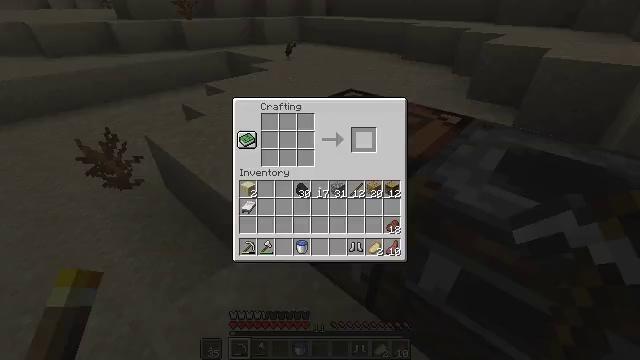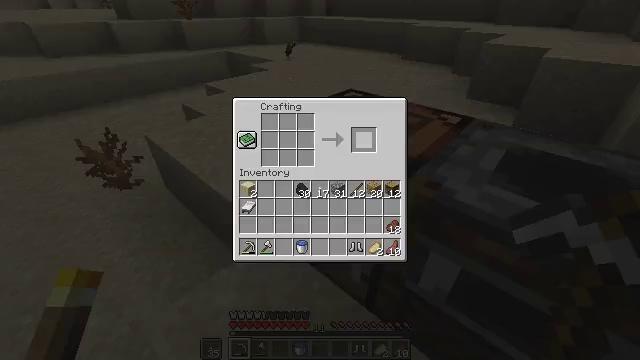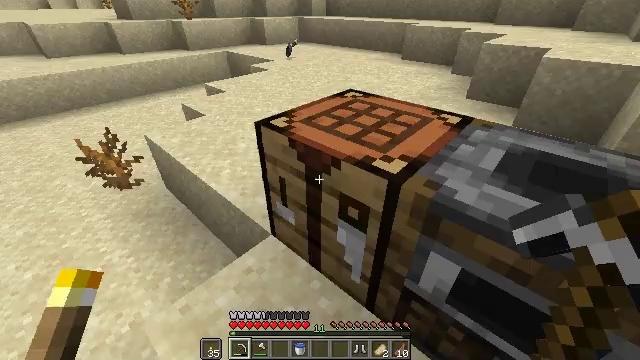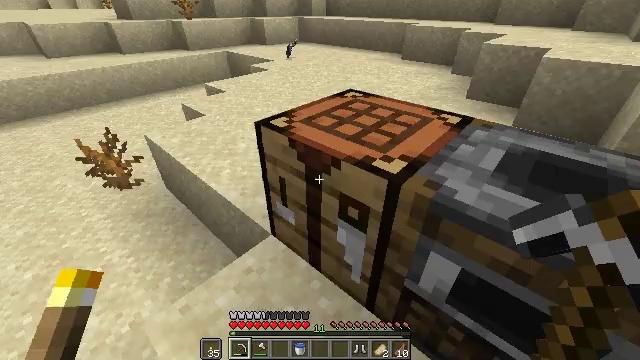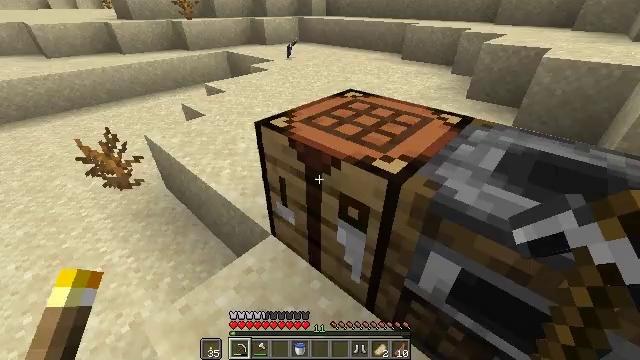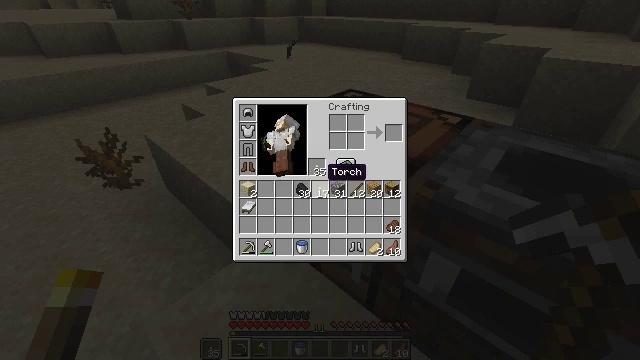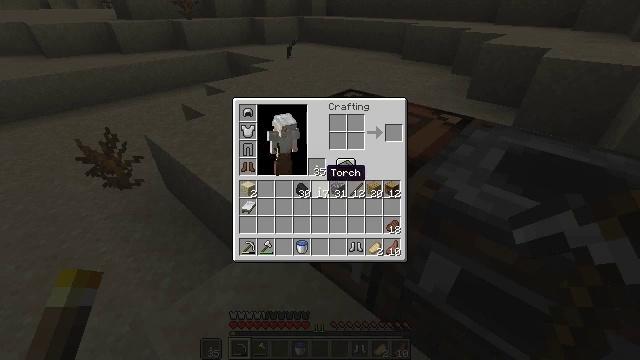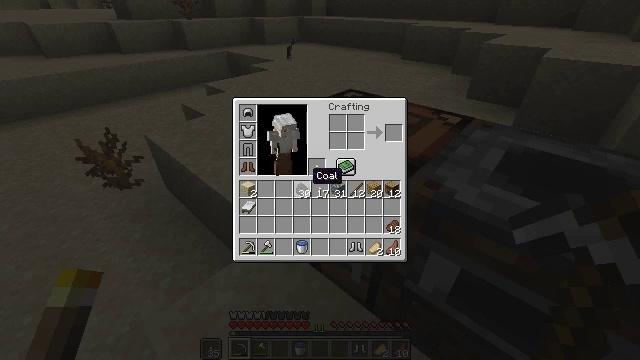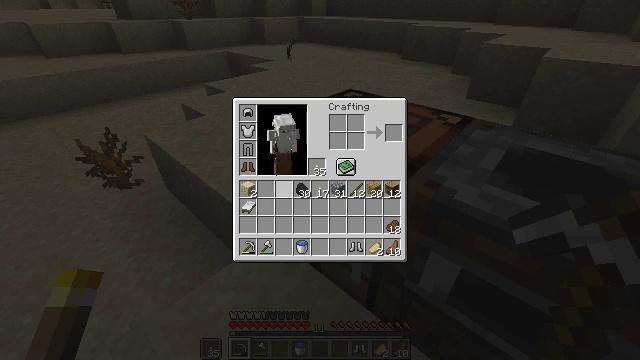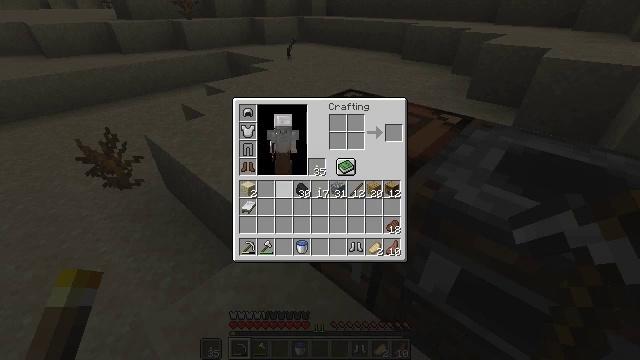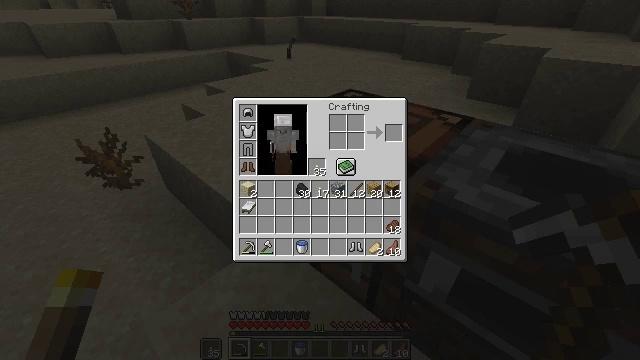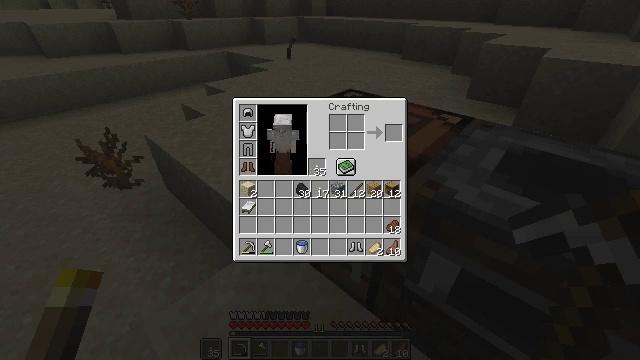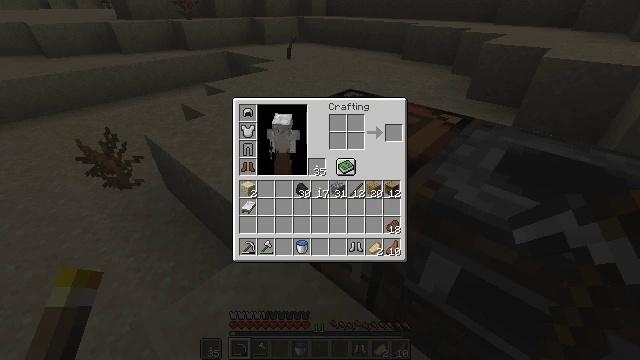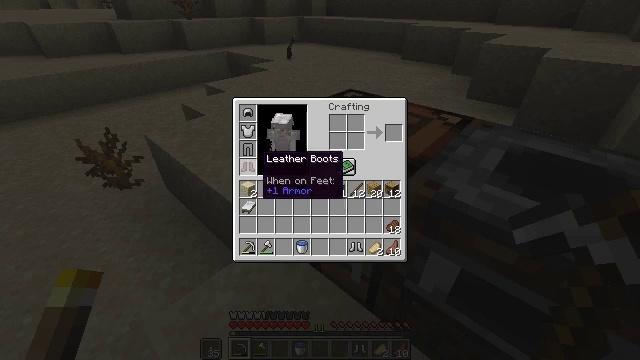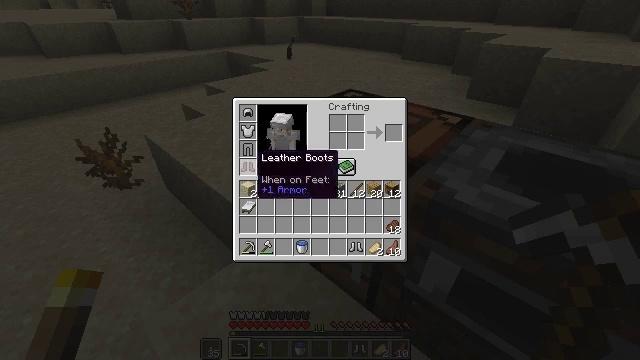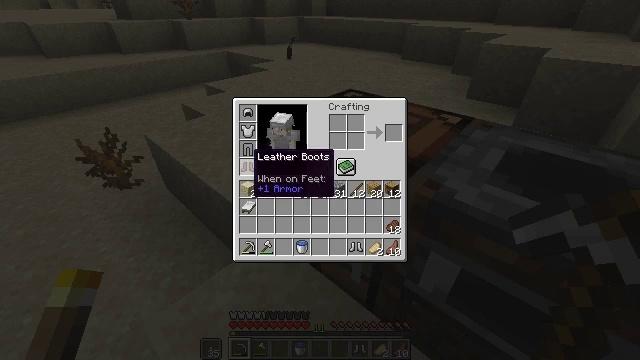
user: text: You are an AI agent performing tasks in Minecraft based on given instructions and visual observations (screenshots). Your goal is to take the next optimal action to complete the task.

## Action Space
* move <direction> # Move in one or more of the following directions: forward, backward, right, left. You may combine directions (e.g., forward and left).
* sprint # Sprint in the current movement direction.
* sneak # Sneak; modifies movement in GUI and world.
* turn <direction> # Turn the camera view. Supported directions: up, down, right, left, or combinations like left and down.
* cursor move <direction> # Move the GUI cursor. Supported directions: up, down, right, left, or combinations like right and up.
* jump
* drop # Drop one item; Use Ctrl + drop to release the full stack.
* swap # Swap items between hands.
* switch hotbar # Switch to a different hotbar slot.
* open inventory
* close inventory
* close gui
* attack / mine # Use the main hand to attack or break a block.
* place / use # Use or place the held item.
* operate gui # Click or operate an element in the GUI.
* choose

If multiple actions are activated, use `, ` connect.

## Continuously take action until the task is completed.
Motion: motion action
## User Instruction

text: Remove a pair of leather boots from the inventory.
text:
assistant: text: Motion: open gui
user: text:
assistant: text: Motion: no_op
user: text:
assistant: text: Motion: close gui
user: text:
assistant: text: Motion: no_op
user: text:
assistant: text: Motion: open inventory
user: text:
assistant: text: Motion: open inventory
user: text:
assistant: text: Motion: cursor move left
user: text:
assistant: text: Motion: cursor move left
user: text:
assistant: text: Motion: no_op
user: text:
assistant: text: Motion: no_op
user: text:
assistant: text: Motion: sneak
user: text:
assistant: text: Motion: sneak, cursor move left
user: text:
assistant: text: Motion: sneak, cursor move left
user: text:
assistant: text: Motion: sneak
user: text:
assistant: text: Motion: sneak
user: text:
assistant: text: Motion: sneak
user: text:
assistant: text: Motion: sneak
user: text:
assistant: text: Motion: sneak
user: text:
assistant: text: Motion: sneak
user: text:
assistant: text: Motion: sneak
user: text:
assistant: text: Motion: sneak
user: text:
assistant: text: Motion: sneak
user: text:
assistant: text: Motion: sneak
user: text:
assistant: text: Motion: sneak, operate gui
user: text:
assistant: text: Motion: sneak, operate gui
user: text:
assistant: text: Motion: sneak, cursor move right and down
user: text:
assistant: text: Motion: sneak, cursor move right and down
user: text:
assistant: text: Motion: sneak, cursor move right and down
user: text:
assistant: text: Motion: sneak
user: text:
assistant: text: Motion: sneak